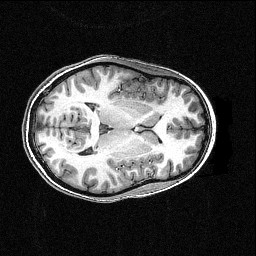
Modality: T1w
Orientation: axial
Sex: female
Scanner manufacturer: siemens
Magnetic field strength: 3 T
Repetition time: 2.3 s
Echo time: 0.00336 s